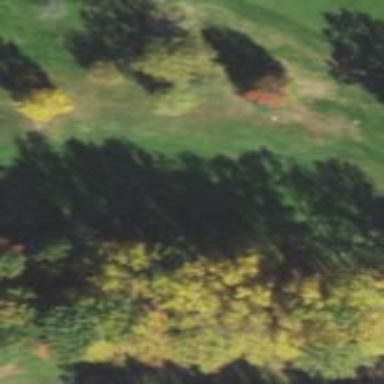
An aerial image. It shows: Golf fairway surrounded by grass.